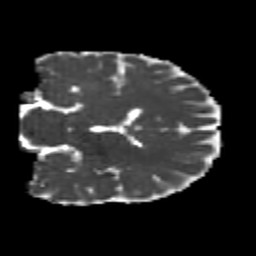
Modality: MD
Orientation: coronal
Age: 22
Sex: male
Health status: healthy
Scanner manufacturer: philips
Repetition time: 7.386 s
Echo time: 0.08599 s